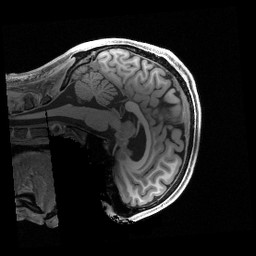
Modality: T1w
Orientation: sagittal
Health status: healthy
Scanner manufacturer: siemens
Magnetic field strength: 3 T
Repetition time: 2.4 s
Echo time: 0.00222 s